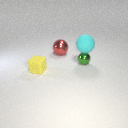
large red metal sphere to the right of small yellow rubber cube